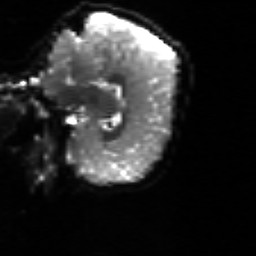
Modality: sbref
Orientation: sagittal
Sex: female
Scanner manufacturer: siemens
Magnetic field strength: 3 T
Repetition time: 5 s
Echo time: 0.071 s